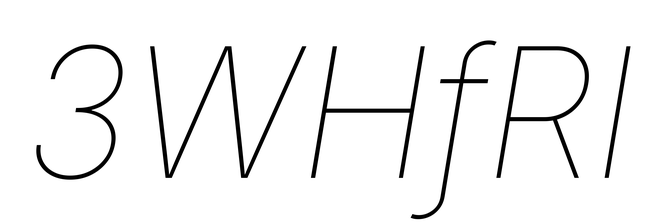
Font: Inter-Italic_Thin_Italic